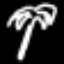
Label: palm tree